Question: Related question <URL>.
Boris' answer to the above question seems to make sense, but I installed the Font Awesome files on my server and the problem remains:

I looked into the library and found that the font files are included in the install, so the argument about cross-server access to fonts doesn't seem valid. I don't mind using the BootstrapCDN, but then Boris' suggestion seems to apply, and I don't know how to send the right CORS headers. (I tried it, but it doesn't work either.) Any idea how I can fix this, either using the "Bootstrap CDN" or the "default CSS"? (see also <URL>
---
PS: IE10 shows the glyph correctly.
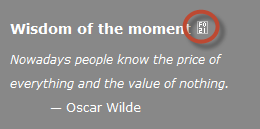
Answer: Did you try Bootstrap CDN?
Just include '<link href="//netdna.bootstrapcdn.com/font-awesome/4.0.3/css/font-awesome.css" rel="stylesheet">' in your '<head>' section. Font files will be loaded automatically from CDN, too.
Checked this on Firefox and it works perfectly.
@Boris says:
> Firefox only allows cross-domain linking of fonts if sends the right CORS headers.
So it's clear that it's to set the right headers, . And them seem to do that correctly, because Firefox doesn't complain.
If you host fonts on your own server, keep in mind that cross-domain rule may still apply, e.g. font files places under 'example.com' may be unaccessible from 'www.example.com', if 'www.example.com' doesn't send the right headers.
Read <URL> for tips about bypassing cross-sub-domain restrictions - this might help in your case.